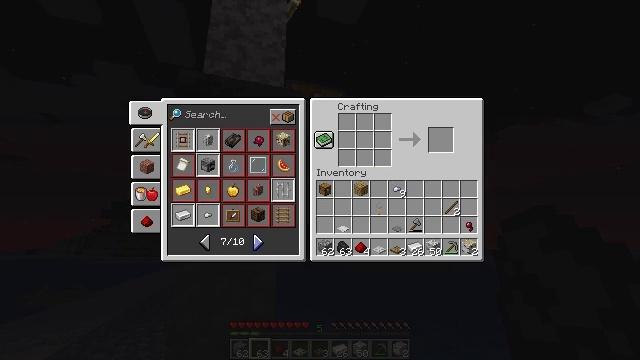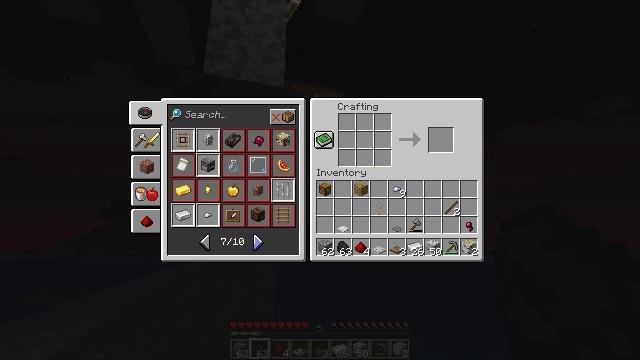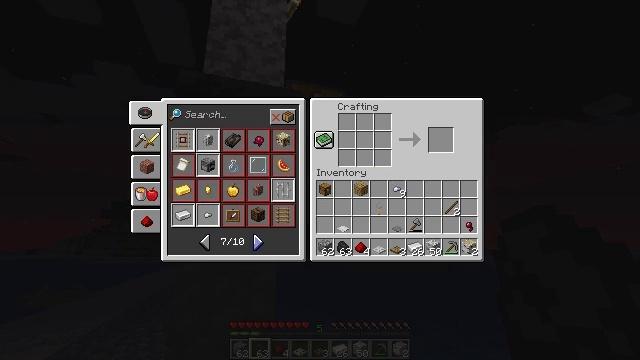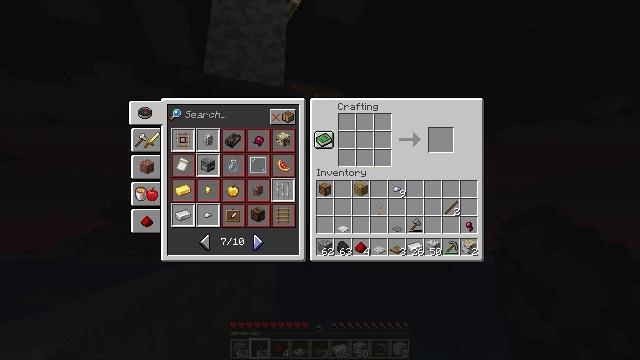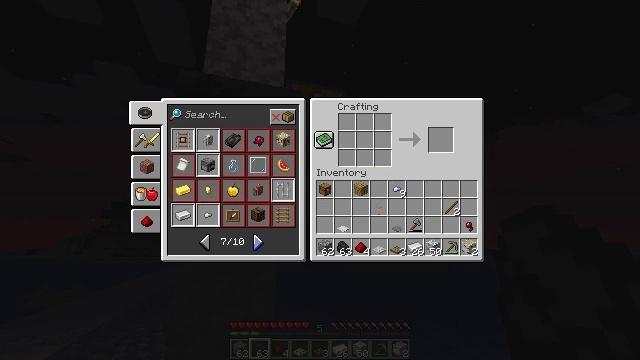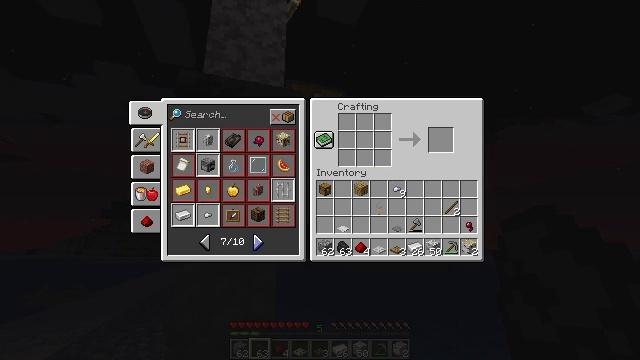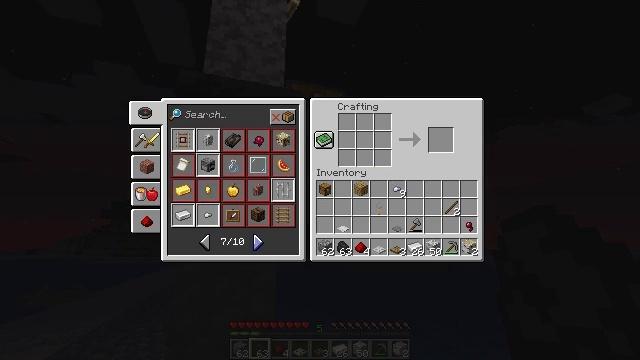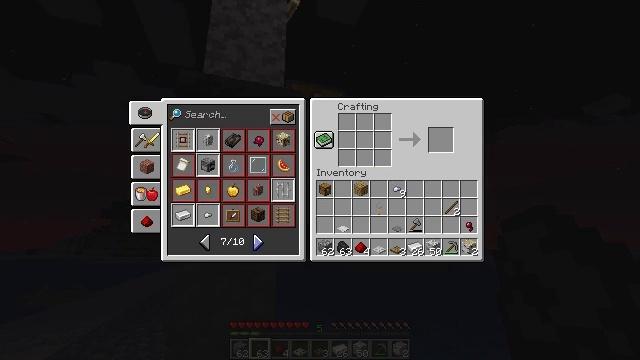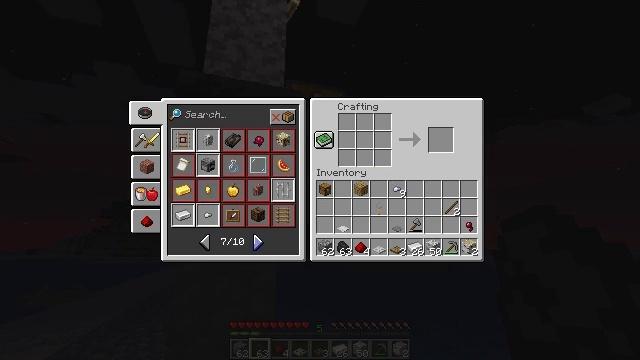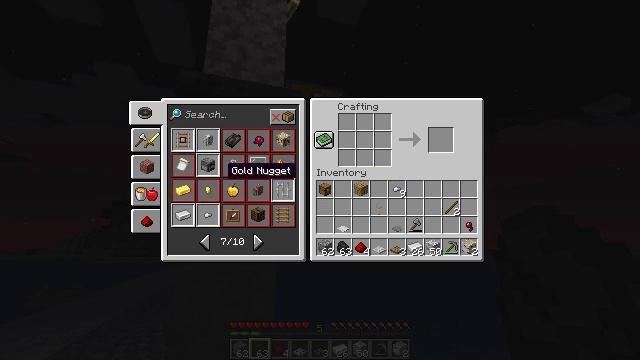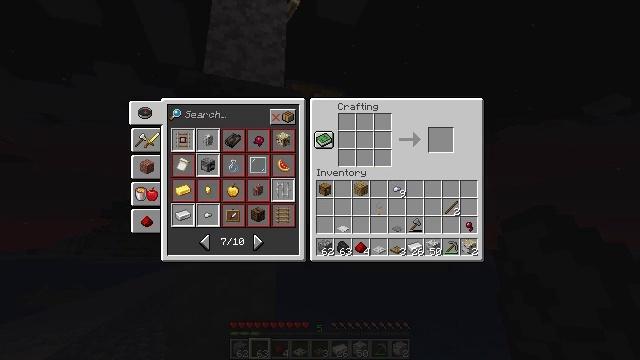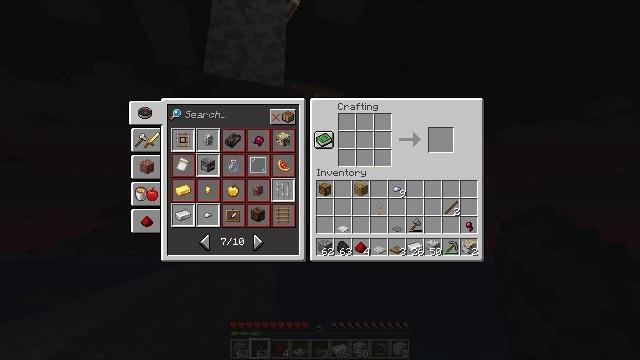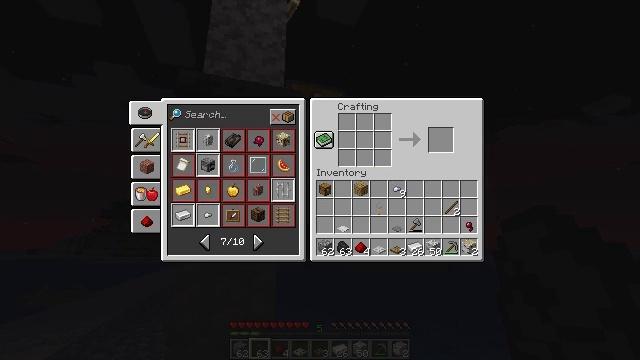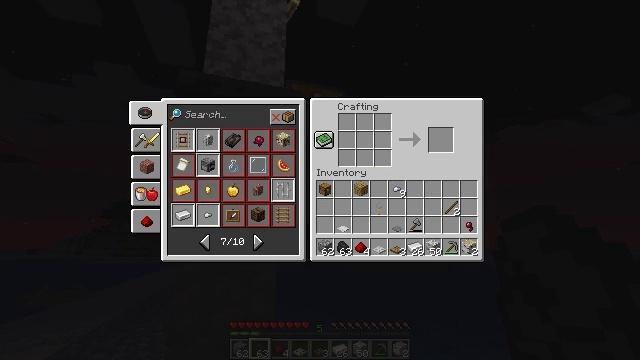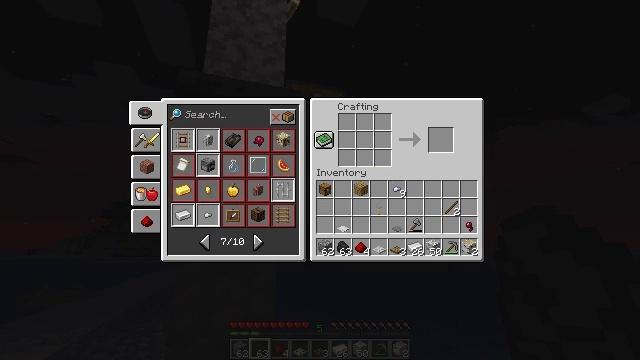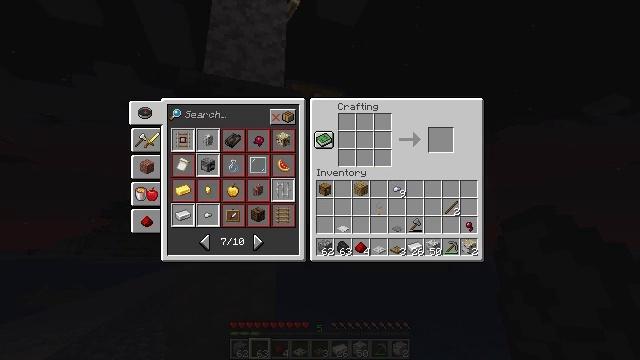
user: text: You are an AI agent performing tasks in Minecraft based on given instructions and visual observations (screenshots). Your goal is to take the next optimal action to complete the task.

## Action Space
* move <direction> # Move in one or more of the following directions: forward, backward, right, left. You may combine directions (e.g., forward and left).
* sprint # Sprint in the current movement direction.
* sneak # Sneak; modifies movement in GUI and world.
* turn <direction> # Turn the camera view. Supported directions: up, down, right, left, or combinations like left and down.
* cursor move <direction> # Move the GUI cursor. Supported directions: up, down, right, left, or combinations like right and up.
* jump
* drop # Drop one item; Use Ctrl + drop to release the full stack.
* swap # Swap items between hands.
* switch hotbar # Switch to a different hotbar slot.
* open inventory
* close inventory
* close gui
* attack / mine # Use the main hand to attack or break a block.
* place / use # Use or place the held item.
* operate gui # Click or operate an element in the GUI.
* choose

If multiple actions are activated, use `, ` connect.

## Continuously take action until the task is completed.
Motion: motion action
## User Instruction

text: Combine iron, redstone, and a stone pressure plate to craft a detector rail.
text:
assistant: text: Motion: no_op
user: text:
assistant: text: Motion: no_op
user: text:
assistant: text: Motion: no_op
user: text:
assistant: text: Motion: no_op
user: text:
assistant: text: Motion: no_op
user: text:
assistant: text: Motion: no_op
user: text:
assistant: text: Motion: no_op
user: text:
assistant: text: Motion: no_op
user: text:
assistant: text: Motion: cursor move left and up
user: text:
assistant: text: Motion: cursor move left and up
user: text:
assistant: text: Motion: cursor move up
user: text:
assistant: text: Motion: no_op
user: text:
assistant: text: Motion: no_op
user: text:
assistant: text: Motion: no_op
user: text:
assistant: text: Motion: cursor move down
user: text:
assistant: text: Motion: cursor move down
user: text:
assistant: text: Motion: no_op
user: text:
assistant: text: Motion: no_op
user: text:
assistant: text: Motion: no_op
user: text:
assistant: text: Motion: no_op
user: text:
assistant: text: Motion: no_op
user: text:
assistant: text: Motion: no_op
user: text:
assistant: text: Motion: no_op
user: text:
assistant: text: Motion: operate gui
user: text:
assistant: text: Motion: operate gui
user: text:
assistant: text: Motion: operate gui
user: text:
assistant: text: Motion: no_op
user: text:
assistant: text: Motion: no_op
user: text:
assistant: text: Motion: no_op
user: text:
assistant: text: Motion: no_op